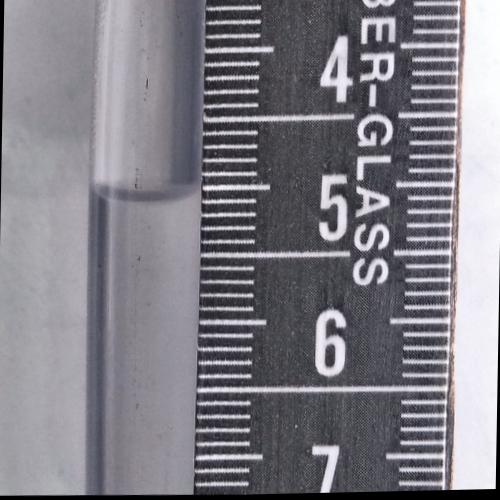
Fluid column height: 5.1 cm